Interaction volume radius: 5 \u00c5
Interaction volume height: 20 \u00c5
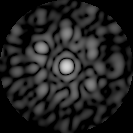
Disorder parameter: 0.702